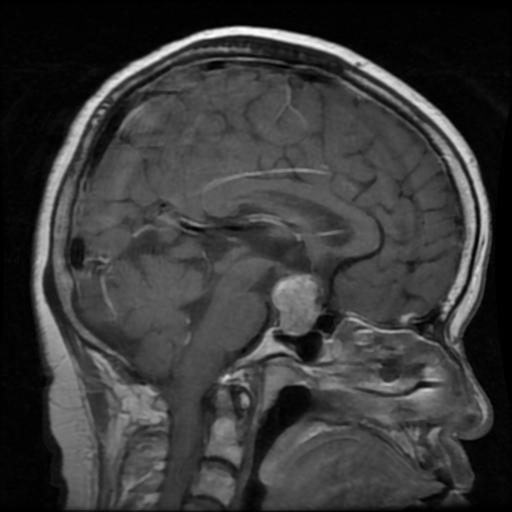
Label: pituitary